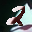
Label: 2